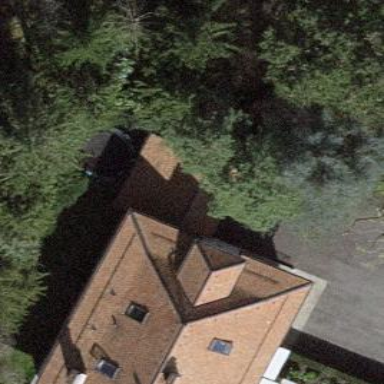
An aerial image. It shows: View of roof of building.